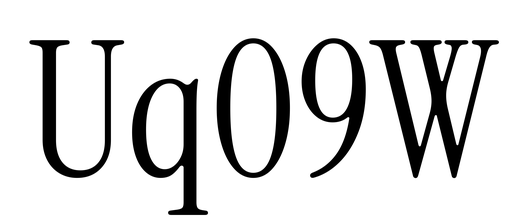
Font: InstrumentSerif-Regular